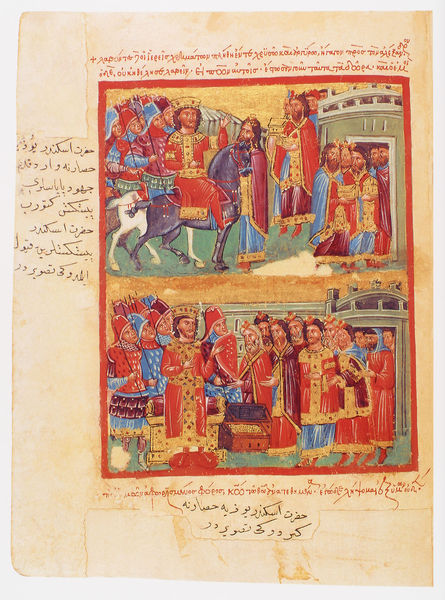
Titel: Der griechische Alexanderroman
Institution: Venedig, Hellenic Institute Codex Gr. 5
Schlagwörter: blau, gelb, menschen, bunt, männer, skizze, szene, zeichnung, rot, diener, geschichte, hügel, gold, mantel, krone, pferd, pferde, reiter, schrift, kisten, könig, soldaten, tor, buch, orient, geld, seite, illustration, geschenk, arabisch, mittelalter, reichtum, arabien, islam, schatz, beschreibung, historisch, notizen, markierung, schätze, gaben, bildbeschreibung, ergänzung, eigentum, reichtung